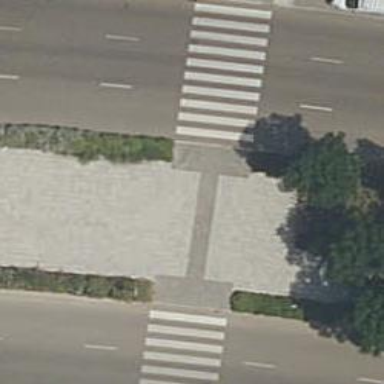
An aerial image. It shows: Footway.